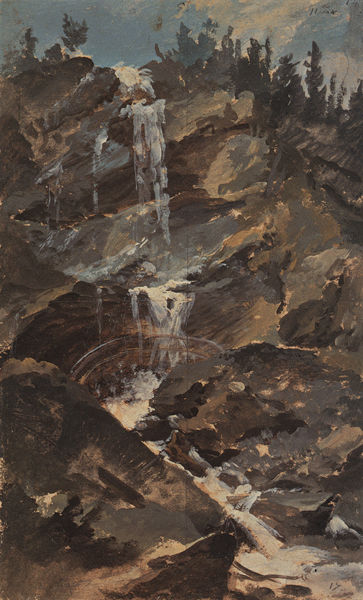
Titel: Der obere Staubbachfall im Lauterbrunnental
Künstler: Caspar Wolf
Standort: Aarau
Institution: Aargauische Kunstsammlung, Aargauer Kunsthaus
Schlagwörter: baum, berg, blau, dunkel, felsen, gemälde, himmel, schatten, wasser, weiß, wolken, aquarell, bäume, fluss, grün, landschaft, ocker, ausschnitt, braun, grau, hell, kreide, licht, schwarz, zeichnung, beige, expressionismus, hochformat, stein, steine, tod, bild, bach, einsamkeit, erde, feld, kalt, nass, natur, brücke, gewässer, tal, wald, wasserfall, klar, düster, naturalismus, abhang, hart, steinig, berge, fels, fläche, gebirge, tag, schlucht, steil, winter, rauschen, tannen, angst, untergang, blue, white, black, duktus, gray, brown, tiefe, striche, höhe, gefälle, schlamm, kunst, pinselduktus, schattenwurf, cloud, clouds, rock, rocks, sky, tree, böcklin, fall, gebirgsbach, hill, landscape, mountain, mountains, nature, water, waves, trees, fichten, forest, river, stream, fließen, verloren, koch, bergbach, foam, dirt, valley, gefroren, water colour, tristess, quelle, erfrischung, irreal, schwarzwald, verlust, hi,,el, kopfüber, narut, waterfall, wasserwege, büchner, wasserfälle, skeleton, beklemmung, skull, dangerous, fast, mud, unwirtlich, hoffnungslosigkeit, stimmen, durchs gebrirge, von oben nach unten, rocky, brushwork, nächtliches gebirge, skulls, treee, oilpainting, mighty, doam